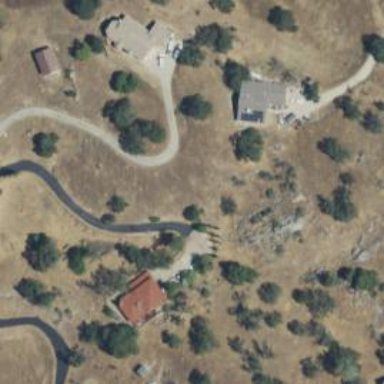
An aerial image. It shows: Driveway.